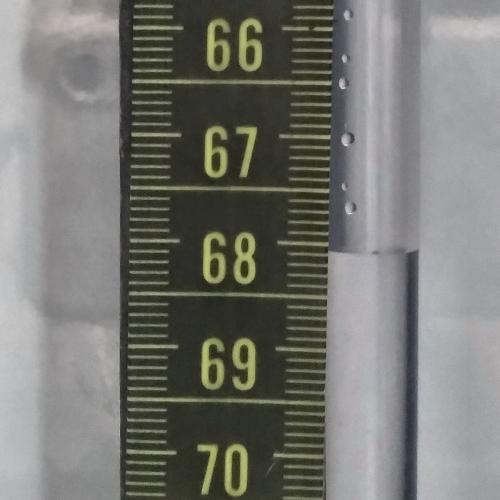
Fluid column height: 68.1 cm